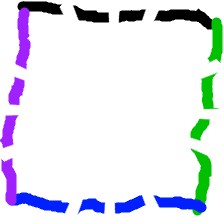
Shape: square